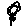
Label: flower